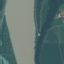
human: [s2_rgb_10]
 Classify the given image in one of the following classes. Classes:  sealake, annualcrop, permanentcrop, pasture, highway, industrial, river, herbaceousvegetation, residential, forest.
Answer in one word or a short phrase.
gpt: River